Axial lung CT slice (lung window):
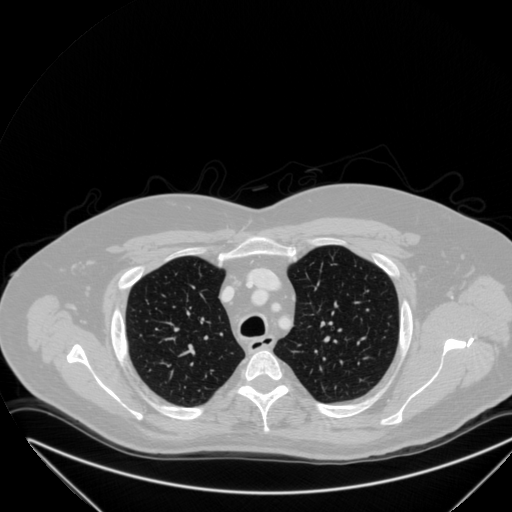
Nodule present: no